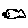
Label: fish